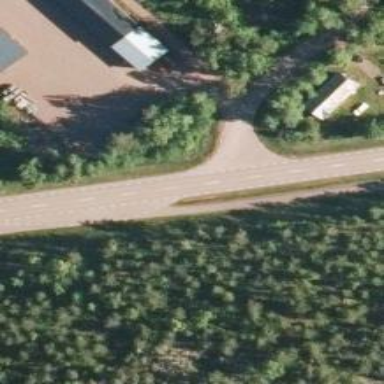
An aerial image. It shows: Asphalt road classified as primary highway.